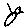
Label: bird